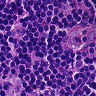
Metastatic tissue present: no